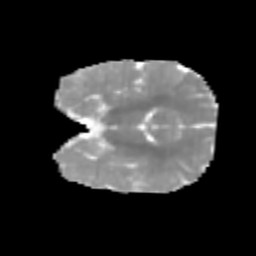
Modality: MD
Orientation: coronal
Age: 7
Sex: male
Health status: healthy